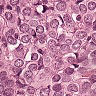
Metastatic tissue present: yes